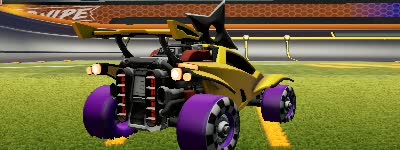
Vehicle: octane